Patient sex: M
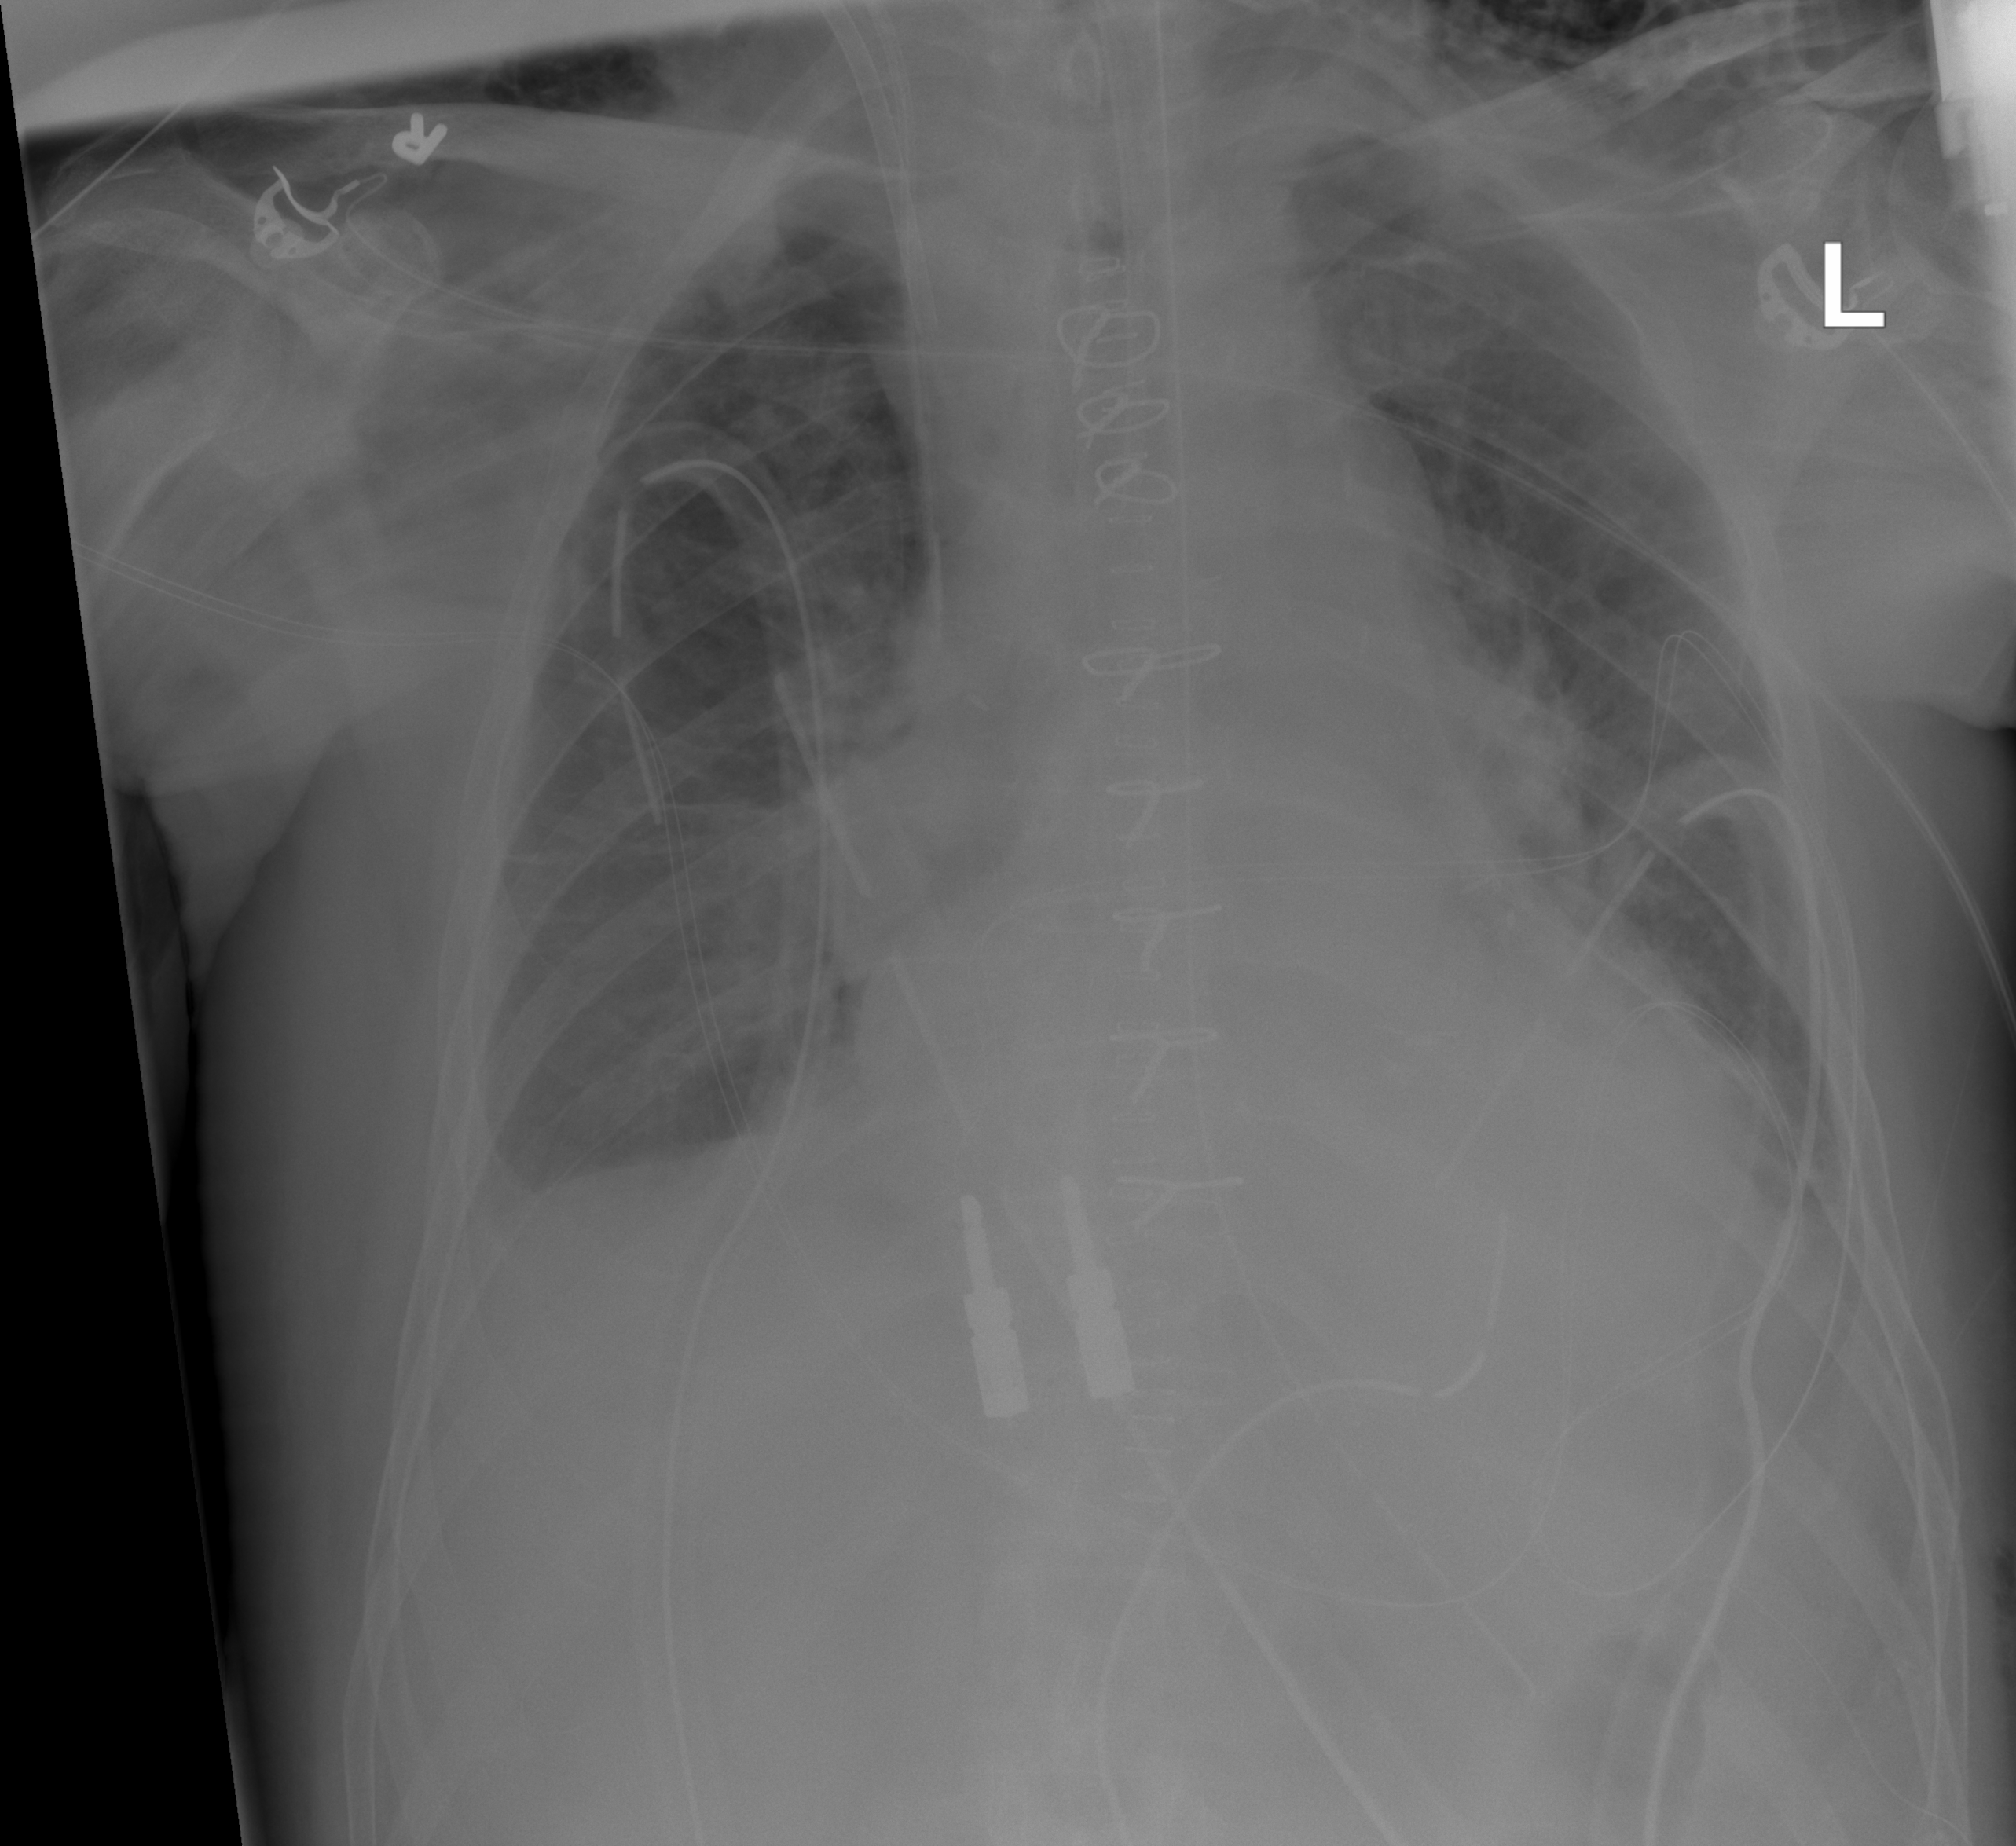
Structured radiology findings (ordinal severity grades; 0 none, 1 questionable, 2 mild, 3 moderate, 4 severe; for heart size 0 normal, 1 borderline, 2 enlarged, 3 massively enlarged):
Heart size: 2
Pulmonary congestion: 2
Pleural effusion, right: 2
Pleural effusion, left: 2
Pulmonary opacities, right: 2
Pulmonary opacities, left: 0
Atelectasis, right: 0
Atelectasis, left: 2